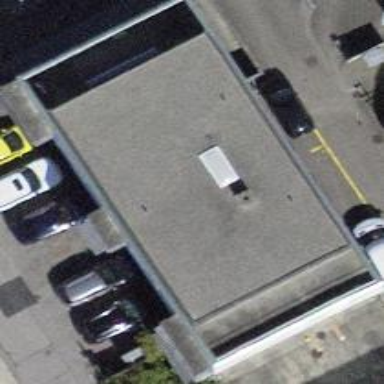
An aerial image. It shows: Building with flat roof.